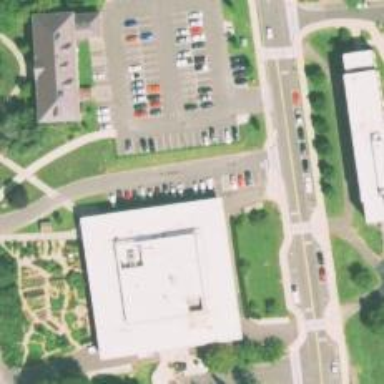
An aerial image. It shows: Parking space.